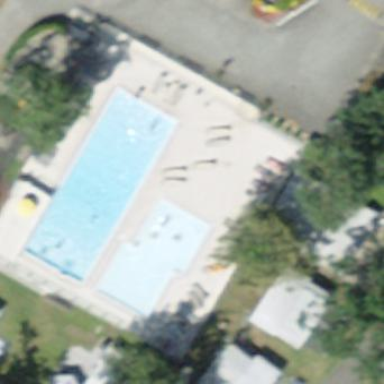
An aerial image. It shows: Swimming pool located in leisure land.